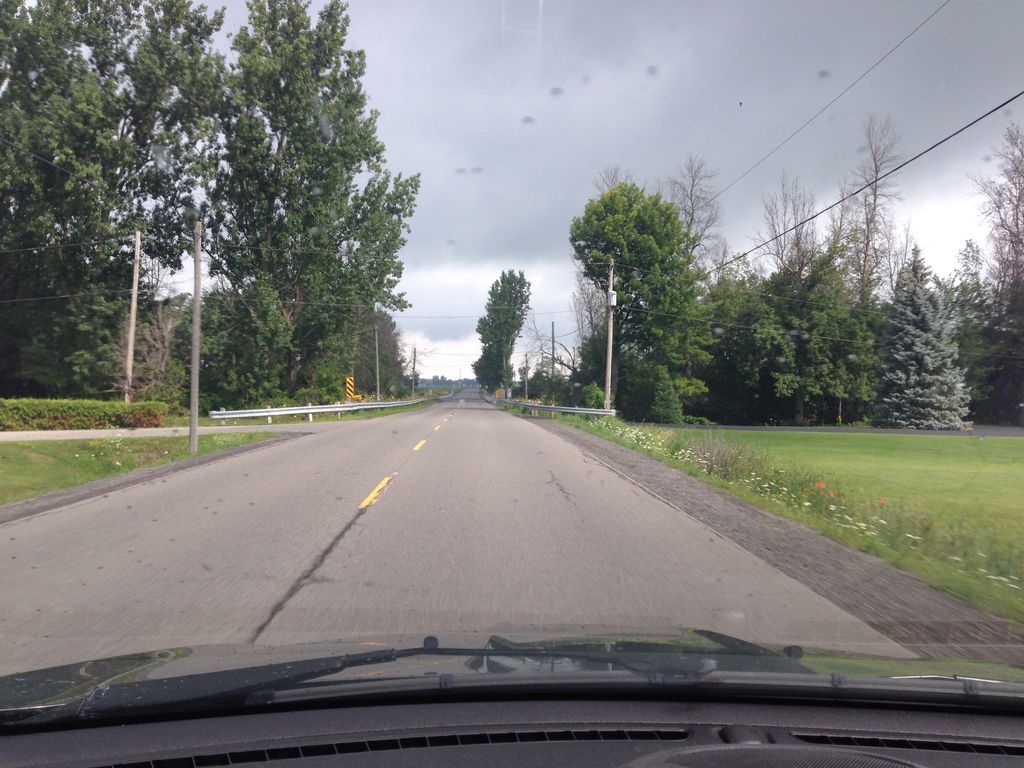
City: ottawa-gatineau